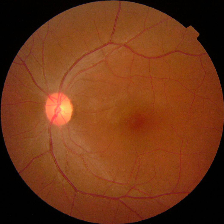
Diabetic retinopathy grade: No DR